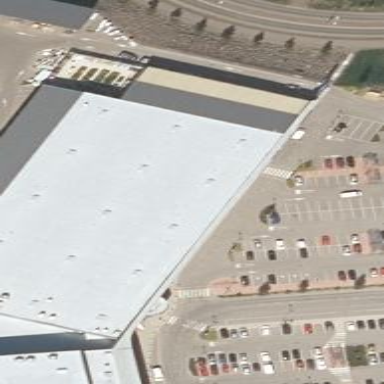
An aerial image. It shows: Hardware shop.